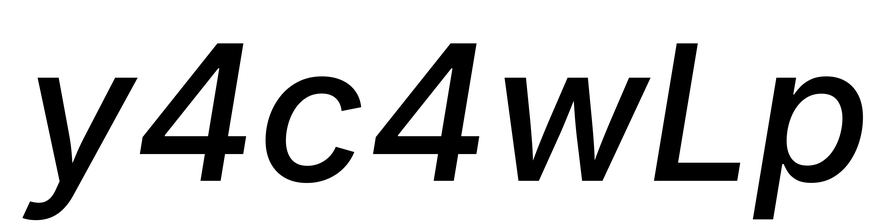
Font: Inter-Italic_Medium_Italic